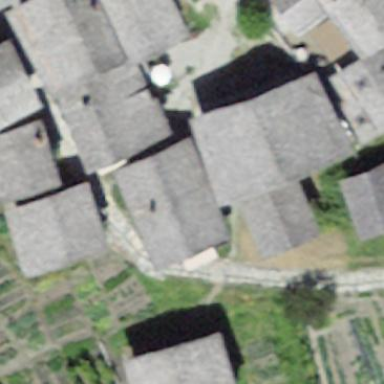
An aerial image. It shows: Building with tile roof.